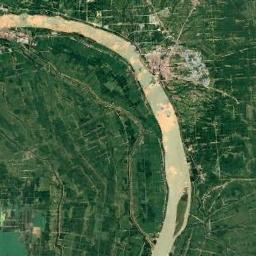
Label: river